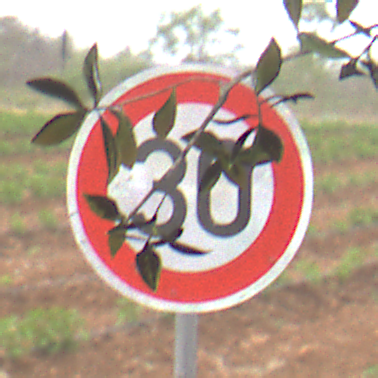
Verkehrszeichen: Geschwindigkeit30
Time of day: Midday
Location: Outdoor (Nature)
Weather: PartlyCloudy
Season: NotSpecified
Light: Natural